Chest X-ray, AP view. Patient: 29 years old, sex M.
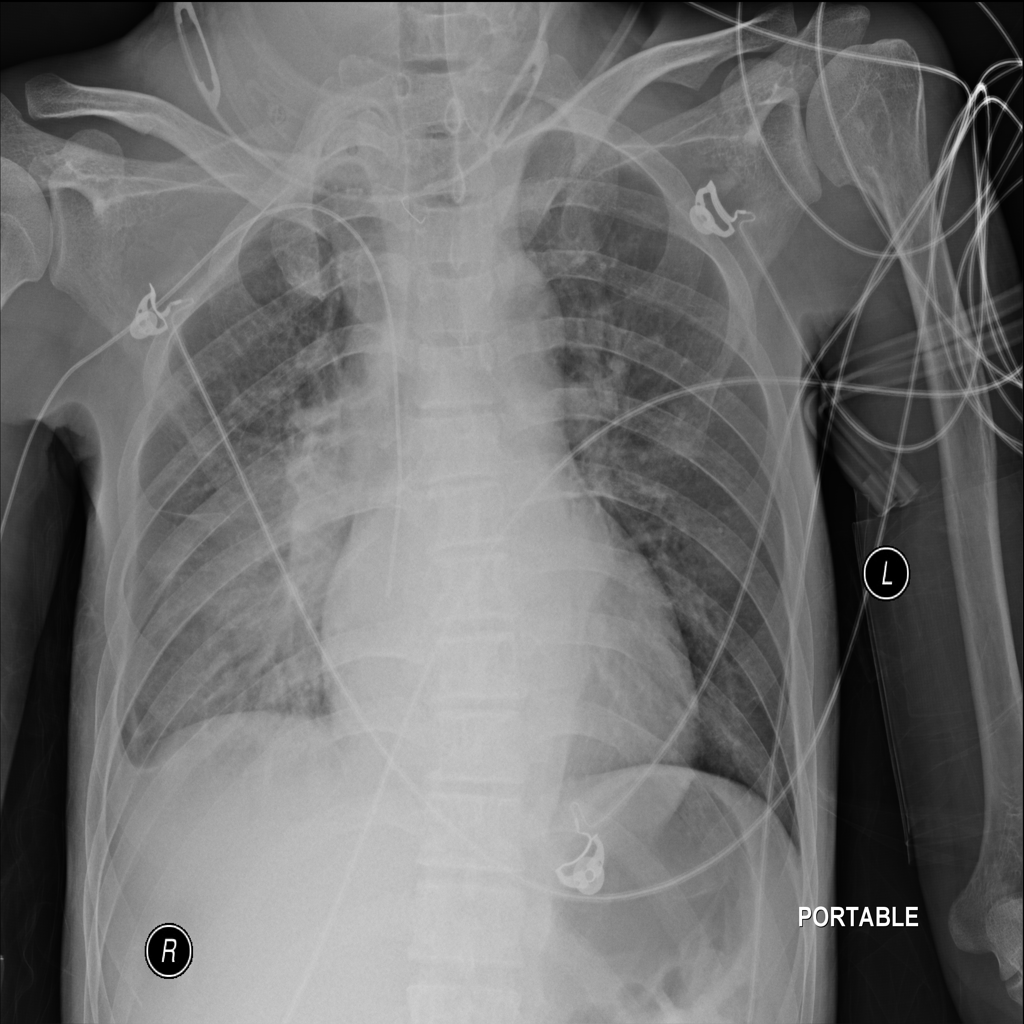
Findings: Effusion, Infiltration